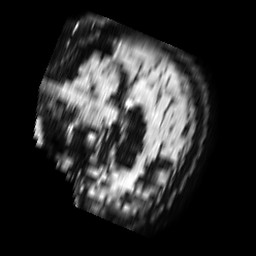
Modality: FLAIR
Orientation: sagittal
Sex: male
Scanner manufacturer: philips
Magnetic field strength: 1.5 T
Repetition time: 6 s
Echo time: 0.1016 s